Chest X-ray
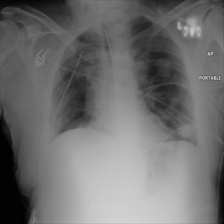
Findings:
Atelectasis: negative
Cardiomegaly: negative
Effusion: negative
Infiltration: negative
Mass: negative
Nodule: negative
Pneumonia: negative
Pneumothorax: negative
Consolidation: negative
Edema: negative
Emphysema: negative
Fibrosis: negative
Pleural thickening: negative
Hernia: negative